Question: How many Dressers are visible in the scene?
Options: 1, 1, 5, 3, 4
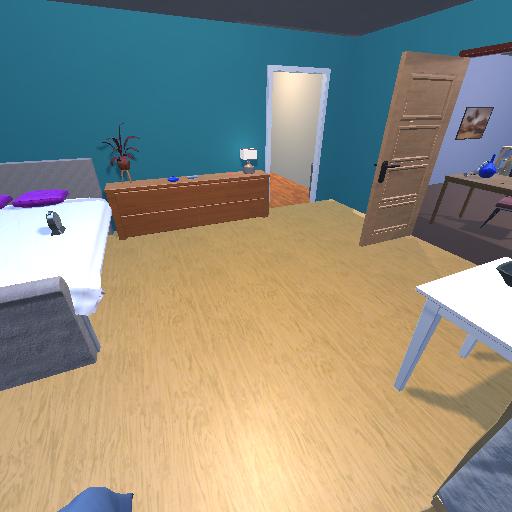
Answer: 1